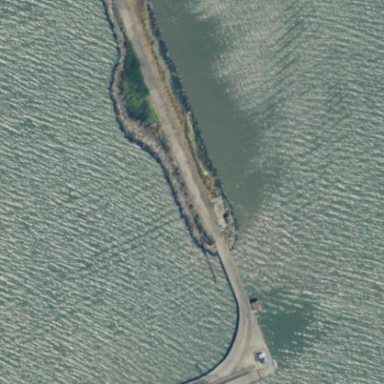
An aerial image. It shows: Breakwater constructed of rocks.